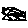
Label: car